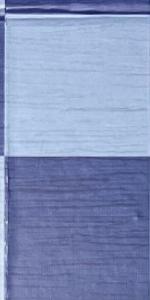
Label: Empty